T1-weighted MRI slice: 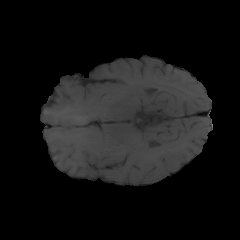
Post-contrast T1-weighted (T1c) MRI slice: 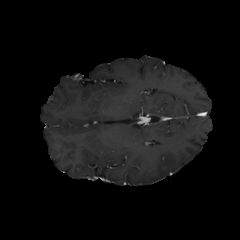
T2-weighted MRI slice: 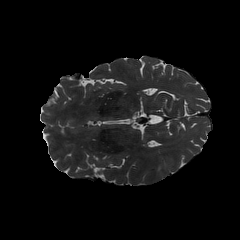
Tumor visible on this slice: yes